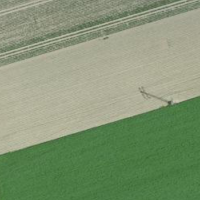
EUNIS habitat code: 52
Species observed at this site:
Epilobium hirsutum